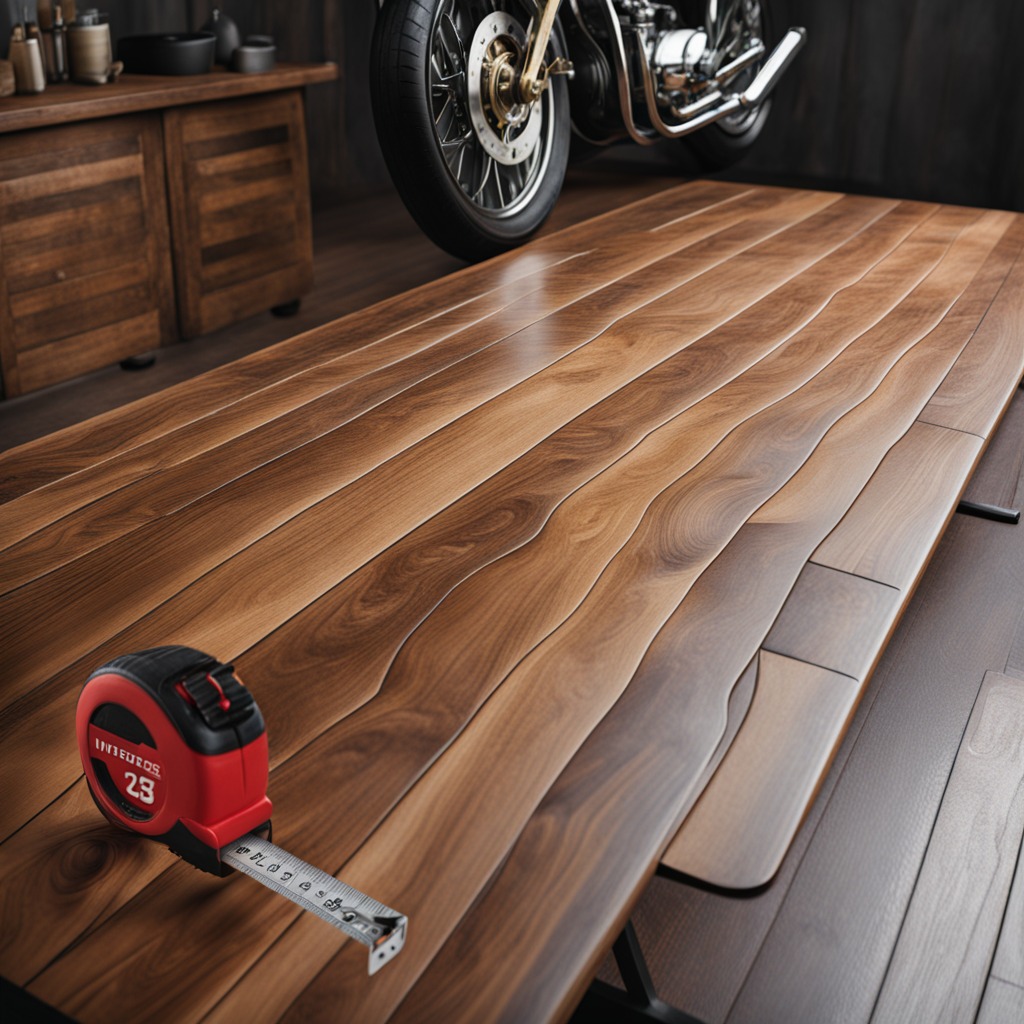
A measuring tape is lying on the table in the garage.